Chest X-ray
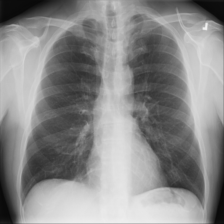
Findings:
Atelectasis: negative
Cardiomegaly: negative
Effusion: negative
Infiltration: negative
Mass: negative
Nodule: negative
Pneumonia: negative
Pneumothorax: negative
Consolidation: negative
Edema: negative
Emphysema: negative
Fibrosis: negative
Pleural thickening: negative
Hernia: negative